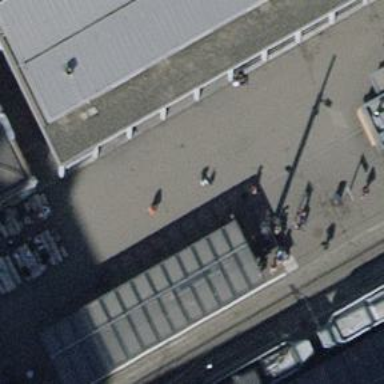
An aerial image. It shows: Shelter for public transport.